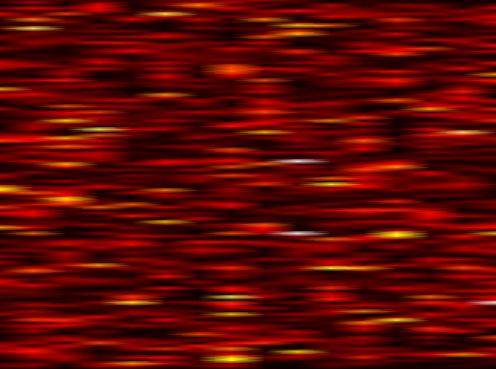
Label: FBMC